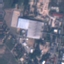
Land use / land cover: Industrial